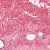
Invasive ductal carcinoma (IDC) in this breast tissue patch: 0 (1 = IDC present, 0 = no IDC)